Question:
Hi there, the effect I want to implement is burning out user's signature. I've done the signature drawing with quartz2D. Can any one show me a direction for drawing the burning glow effect? thanks!
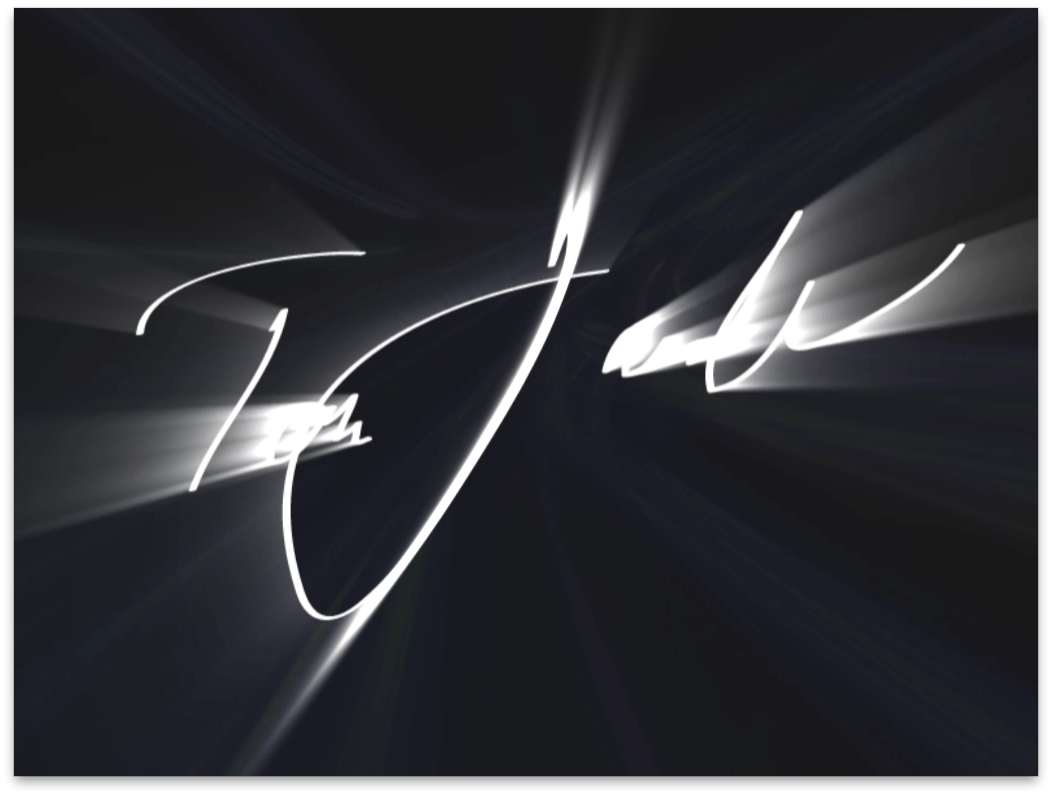
Answer: The glow is caused by light streaming from a source through the strokes and illuminating particles in the air as it travels.
So a brute-force solution that works when viewed directly from the front is to draw the plane several times with additive transparency. You'll want to move and scale the plane for each draw so that you're tracing out the shape of a frustum.
You'll need to do so many draws that I can't imagine you'll end up with both real-time performance and an acceptable result. You should be fine if you can spend a second or a half-second or so on preparing the image on e though.
The most obvious alternative would be to work backwards, writing a shader that traces back through the frustum, sampling the 2d texture appropriately. That's likely to cost a similar amount because texture sampling will be the bottleneck due to memory bandwidth (make sure you upload as a one-channel texture in any event), but could be done so as to work from any angle.